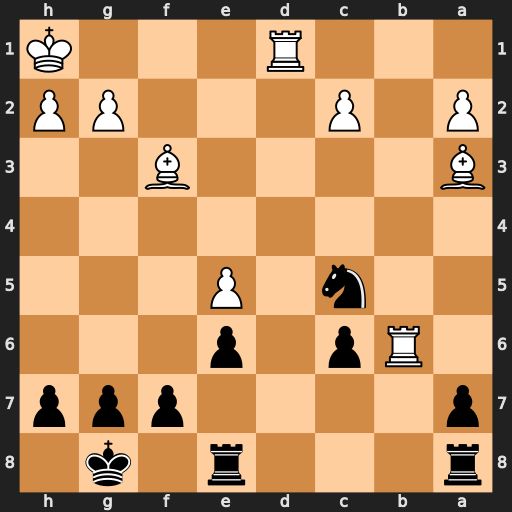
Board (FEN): r3r1k1/p4ppp/1Rp1p3/2n1P3/8/B4B2/P1P3PP/3R3K
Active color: b
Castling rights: -
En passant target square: -
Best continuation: axb6 Bxc5 bxc5